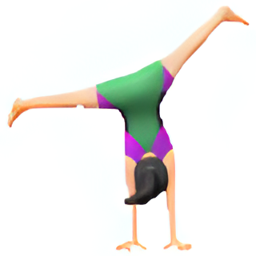
Name: woman doing cartwheel type 1 2
Emoji: 🤸🏻‍♀️
Group: People & Body
Sub-group: person-sport